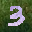
Label: 3